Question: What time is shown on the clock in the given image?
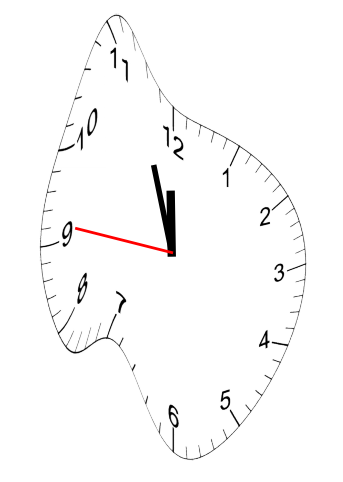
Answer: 11:56:46